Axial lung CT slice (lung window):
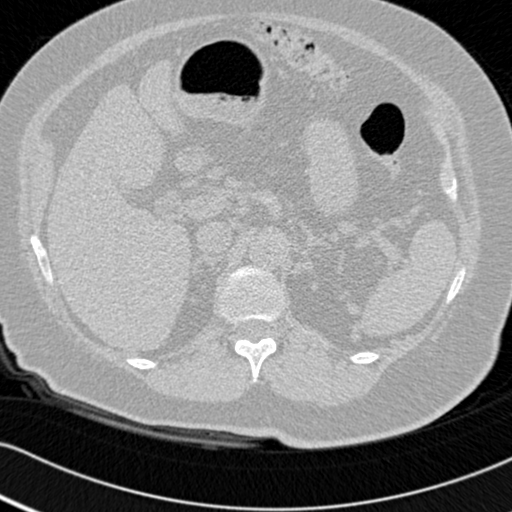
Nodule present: no